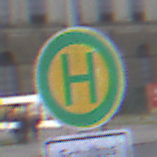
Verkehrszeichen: Haltestelle
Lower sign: ZeitangabenMitBeschraenkungAufWochentage5
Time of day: MorningAfternoon
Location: Outdoor (Urban)
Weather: PartlyCloudy
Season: NotSpecified
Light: Natural